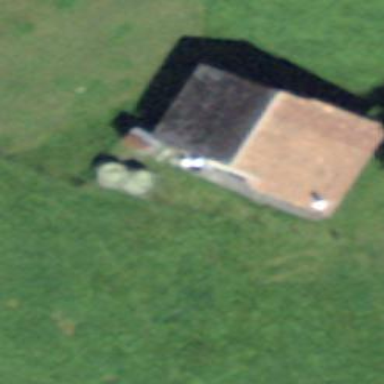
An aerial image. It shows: Rural barn.